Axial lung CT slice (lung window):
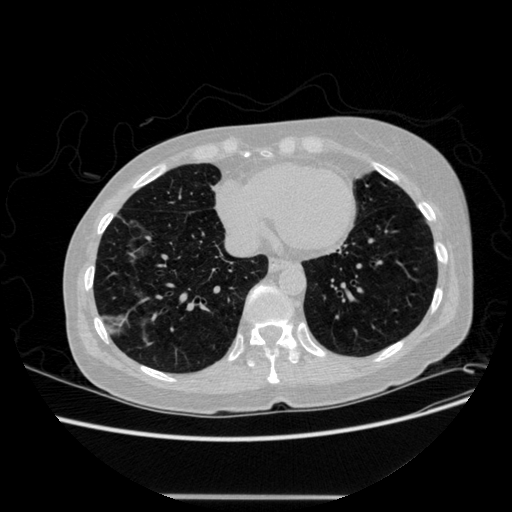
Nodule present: no